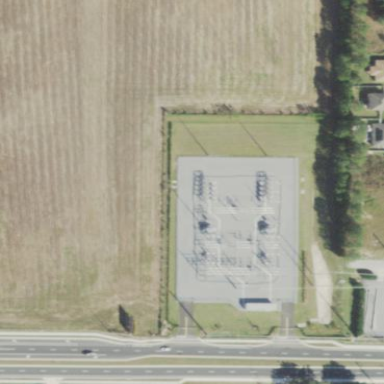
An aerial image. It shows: Distribution level power substation surrounded by fence.